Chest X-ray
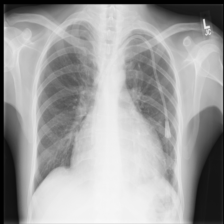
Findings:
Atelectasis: negative
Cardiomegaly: negative
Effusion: positive
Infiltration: positive
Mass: negative
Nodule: negative
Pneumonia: negative
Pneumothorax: negative
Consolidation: negative
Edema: negative
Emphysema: negative
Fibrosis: negative
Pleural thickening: negative
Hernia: negative